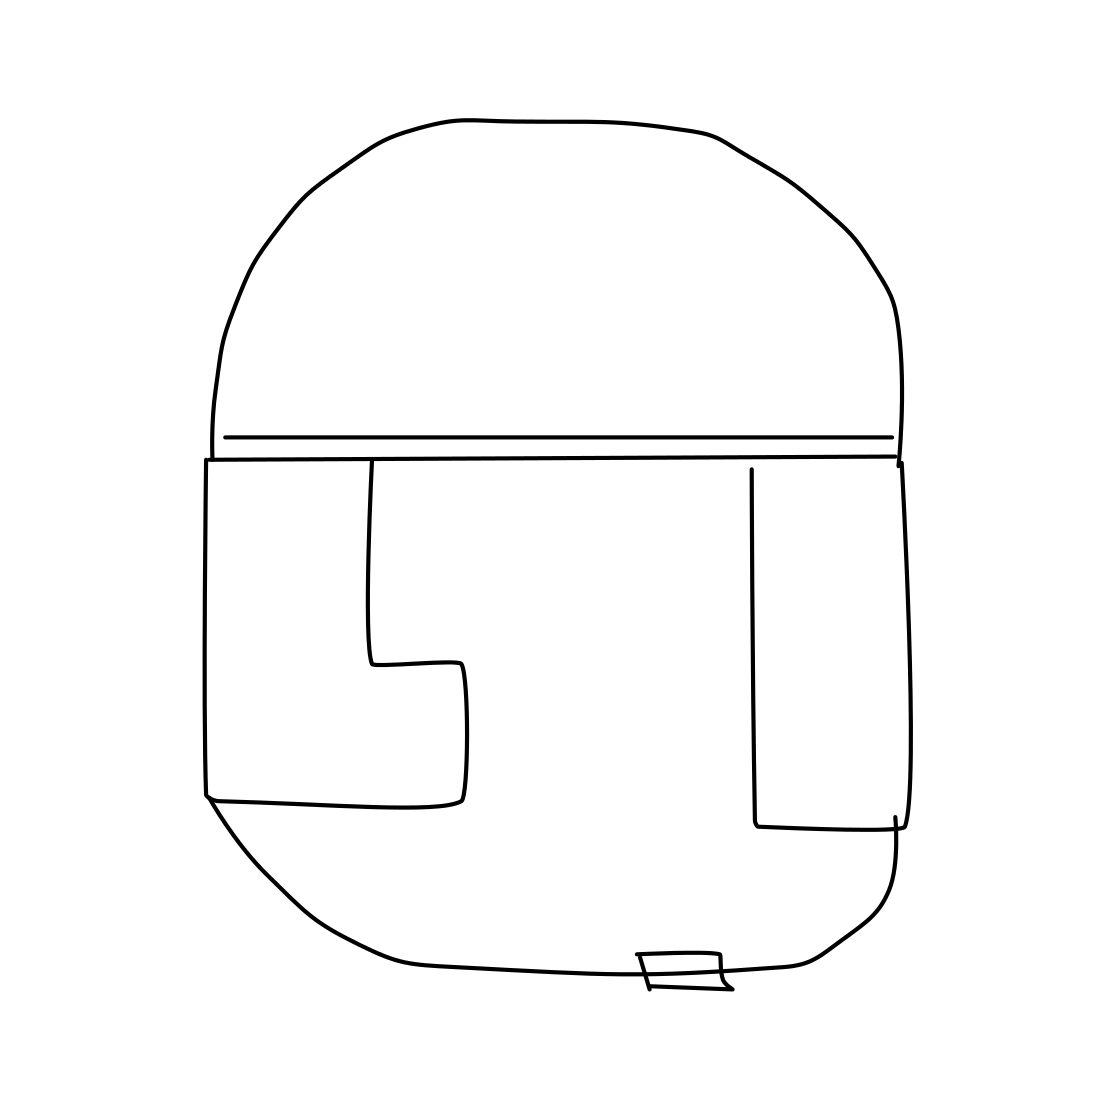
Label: helmet